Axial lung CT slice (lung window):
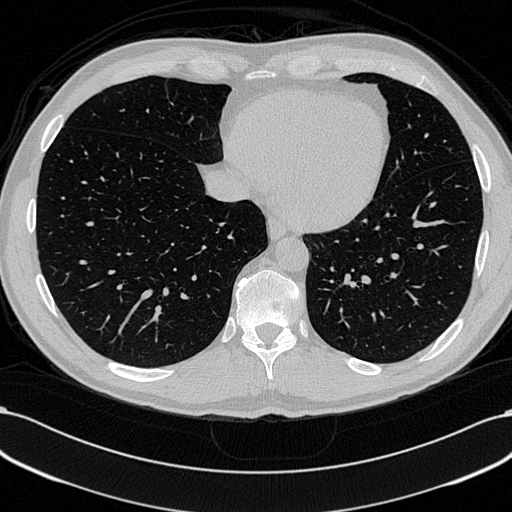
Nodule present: no